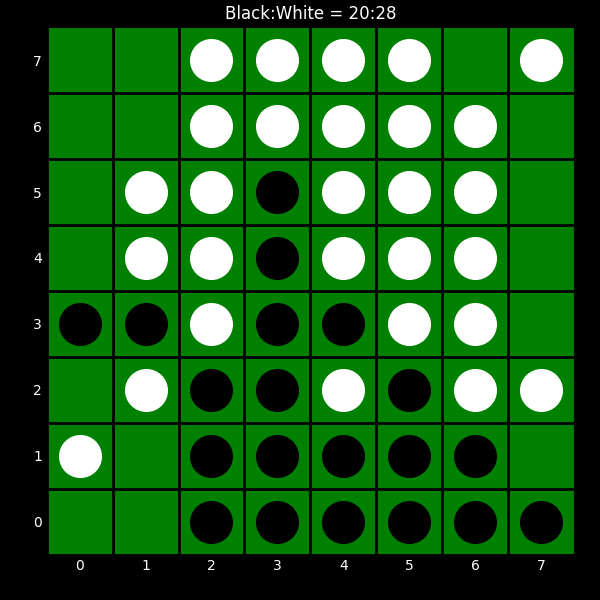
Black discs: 20
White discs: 28